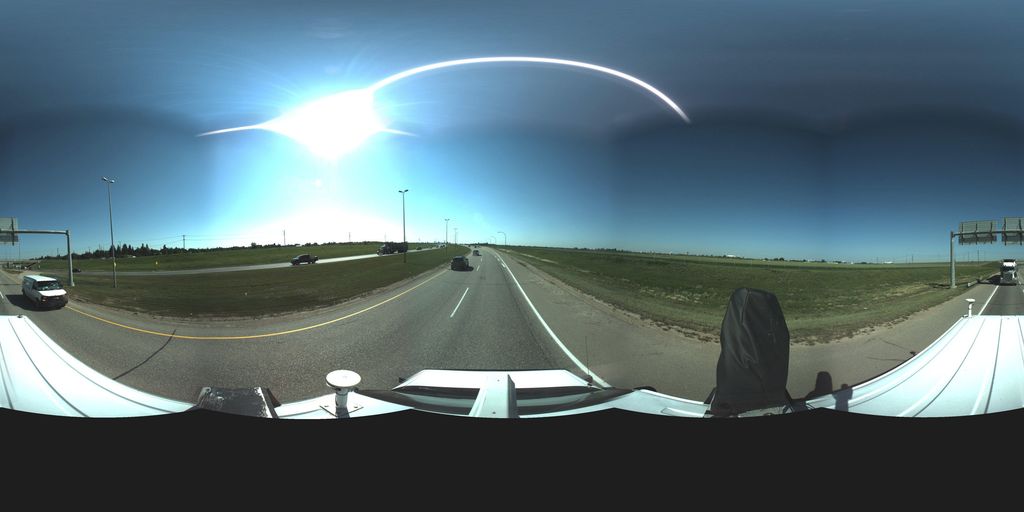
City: saskatoon